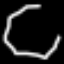
Label: octagon